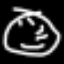
Label: clock